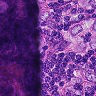
Metastatic tissue present: yes